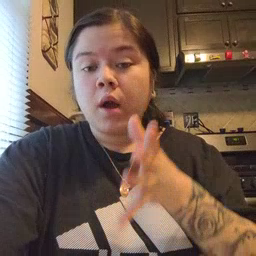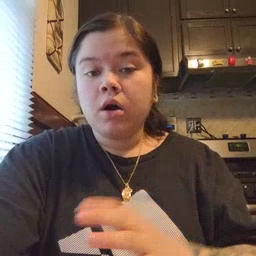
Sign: grandma